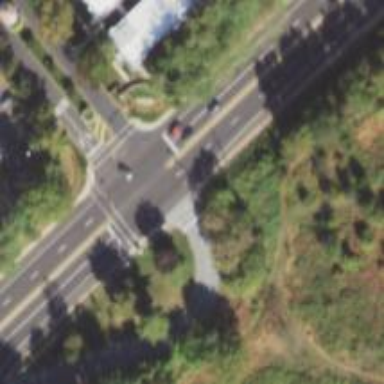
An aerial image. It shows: Marked road crossing.